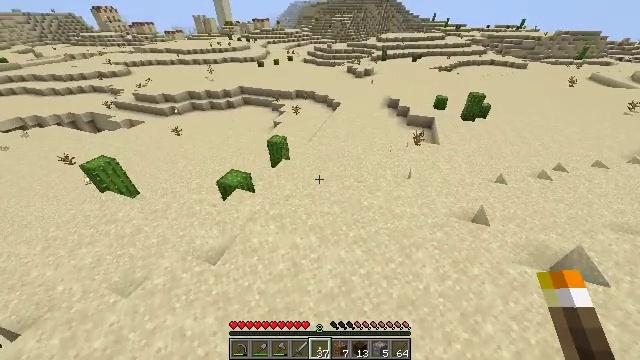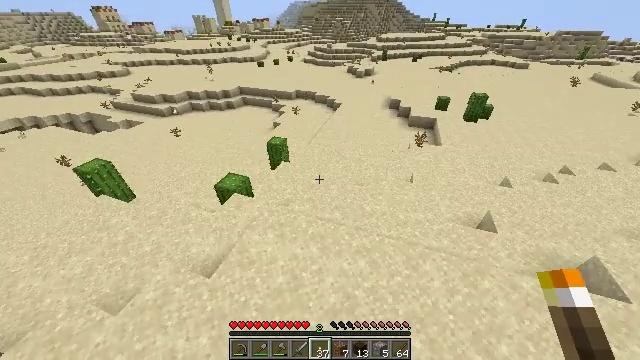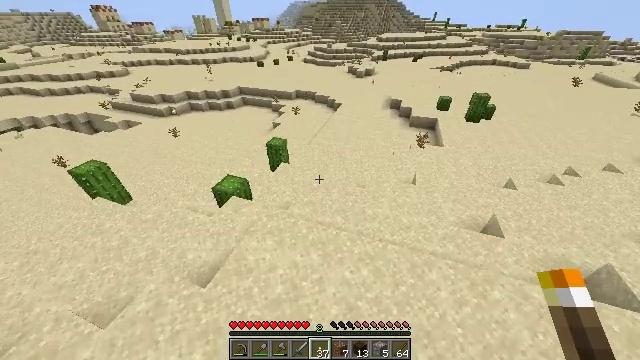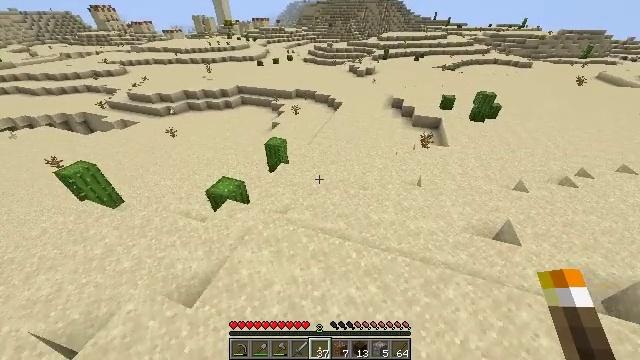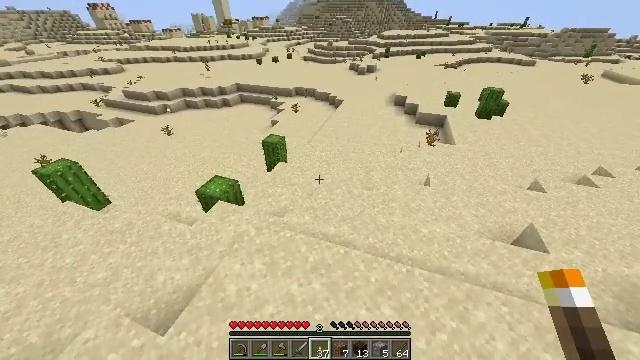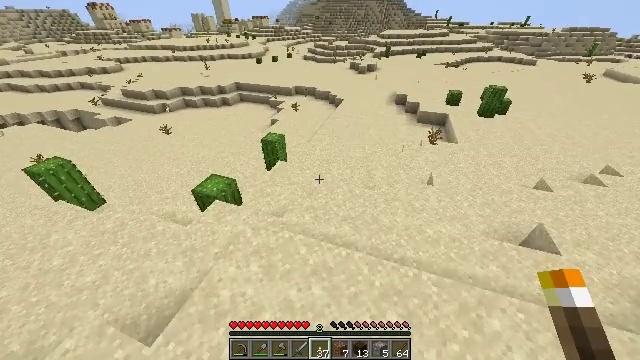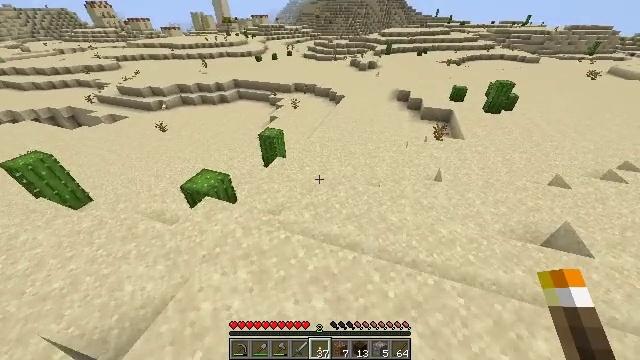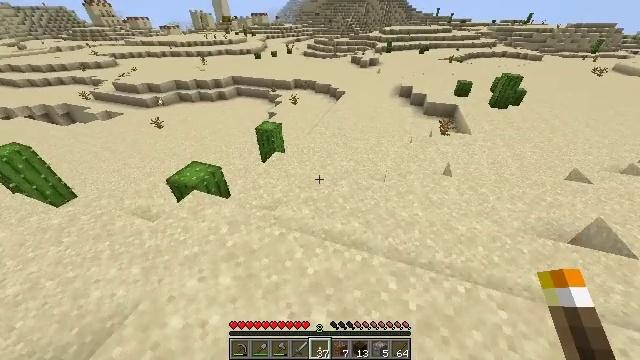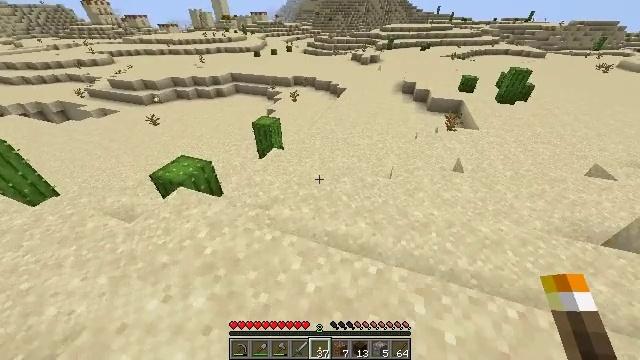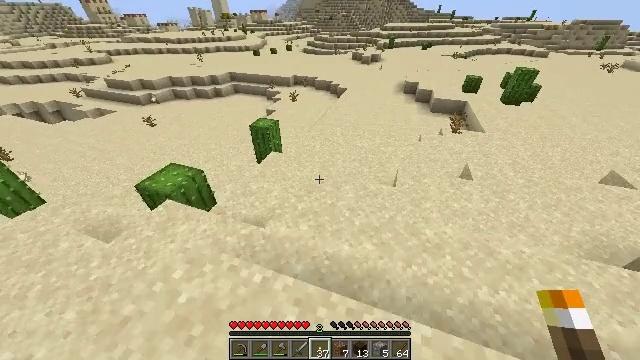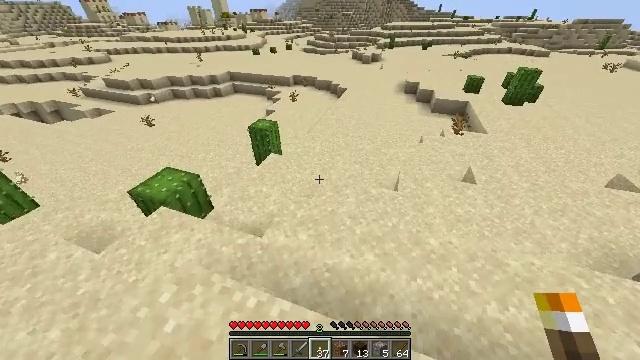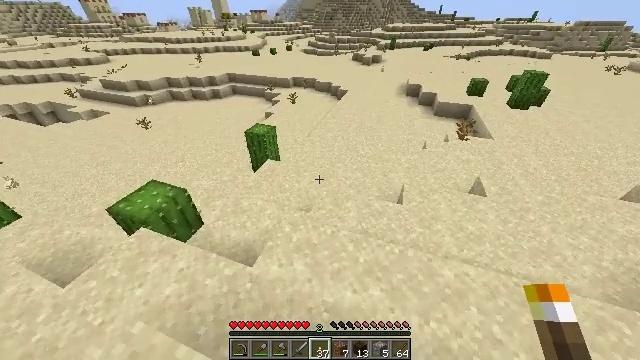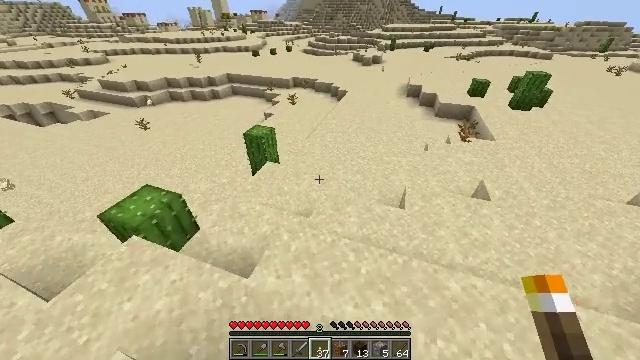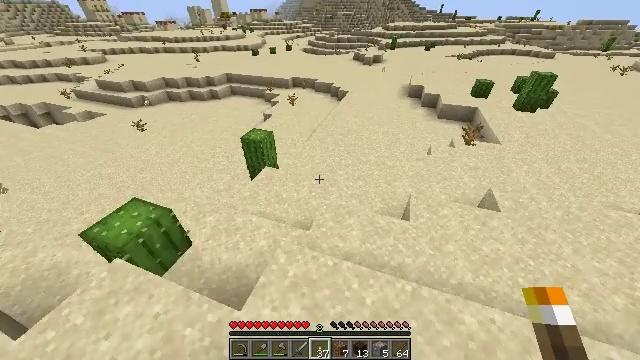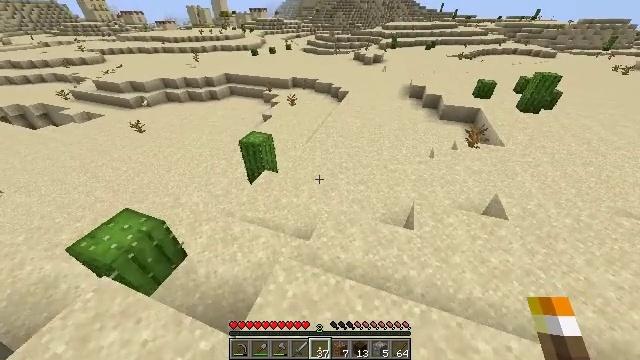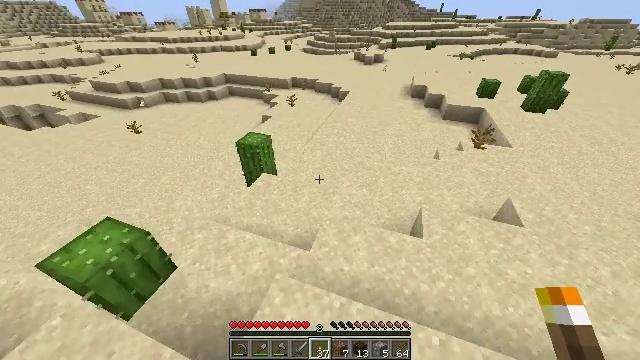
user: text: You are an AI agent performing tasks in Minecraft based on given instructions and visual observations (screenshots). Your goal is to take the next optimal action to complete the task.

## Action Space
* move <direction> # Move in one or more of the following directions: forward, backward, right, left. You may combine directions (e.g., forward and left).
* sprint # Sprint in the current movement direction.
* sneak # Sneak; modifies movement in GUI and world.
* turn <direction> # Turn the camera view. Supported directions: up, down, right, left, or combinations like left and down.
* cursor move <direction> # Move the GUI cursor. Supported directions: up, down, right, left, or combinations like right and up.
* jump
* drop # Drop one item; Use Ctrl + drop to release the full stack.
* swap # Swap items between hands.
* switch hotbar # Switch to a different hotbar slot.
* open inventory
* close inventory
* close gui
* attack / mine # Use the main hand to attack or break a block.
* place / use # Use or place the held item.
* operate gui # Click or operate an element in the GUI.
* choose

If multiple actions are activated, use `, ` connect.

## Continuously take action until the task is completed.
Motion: motion action
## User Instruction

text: Attack the hay block to get hay.
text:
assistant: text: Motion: move forward, sprint, jump
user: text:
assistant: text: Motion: move forward, sprint, jump
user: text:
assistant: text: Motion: move forward, sprint
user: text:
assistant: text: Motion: move forward, sprint
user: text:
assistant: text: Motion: move forward, sprint
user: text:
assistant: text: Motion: move forward, sprint
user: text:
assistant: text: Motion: move forward, sprint
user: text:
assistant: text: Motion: move forward, sprint
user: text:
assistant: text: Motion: move forward, sprint
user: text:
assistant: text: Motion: move forward, sprint
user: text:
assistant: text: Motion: move forward, sprint
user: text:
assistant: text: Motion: move forward, sprint
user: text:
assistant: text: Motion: move forward, sprint
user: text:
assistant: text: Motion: move forward, sprint
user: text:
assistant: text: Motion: move forward, sprint
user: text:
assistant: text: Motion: move forward, sprint
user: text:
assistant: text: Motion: move forward, sprint
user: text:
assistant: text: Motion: move forward, sprint, turn right
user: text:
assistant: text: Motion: move forward, sprint
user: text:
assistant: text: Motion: move forward, sprint
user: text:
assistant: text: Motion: move forward, sprint
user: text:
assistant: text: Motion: move forward, sprint
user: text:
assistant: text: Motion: move forward, sprint
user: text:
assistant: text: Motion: move forward, sprint
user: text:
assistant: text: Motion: move forward, sprint
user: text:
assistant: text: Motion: move forward, sprint
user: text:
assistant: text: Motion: move forward, sprint
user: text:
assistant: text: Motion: move forward, sprint, turn left
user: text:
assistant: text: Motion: move forward, sprint
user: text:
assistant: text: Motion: move forward, sprint